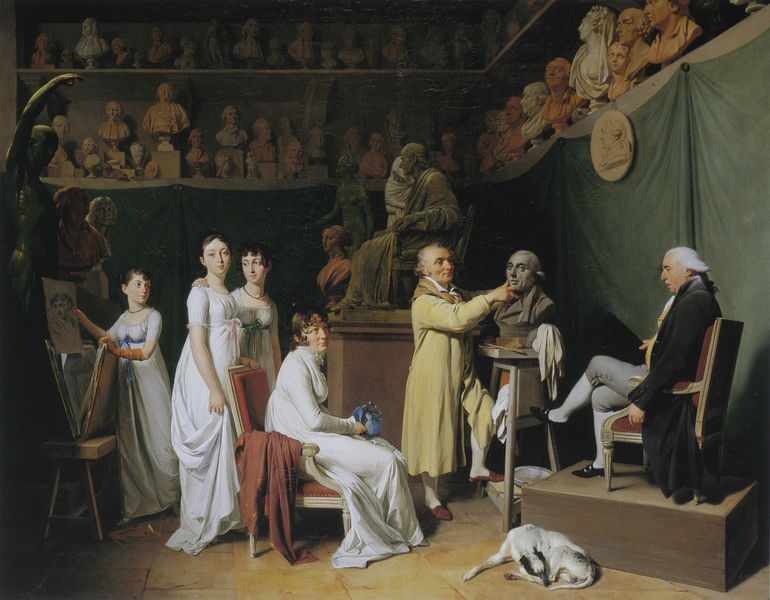
Titel: Houdon in His Studio
Künstler: Louis Léopold Boilly
Standort: Paris
Institution: Musée des Arts Décoratifs
Schlagwörter: blau, gemälde, kopf, mann, schatten, schlaf, weiß, frauen, grün, menschen, mädchen, sitzen, blumen, braun, damen, frau, kleid, kleider, köpfe, licht, männer, raum, schwarz, skizze, stuhl, stühle, zeichnung, hund, rot, tier, tuch, beige, malerei, schleife, regal, wand, arm, falten, sockel, stein, bild, bildnis, portrait, porträt, vorhang, öl, boden, figur, haare, mantel, sessel, familie, gewänder, klassizismus, england, rokoko, kinder, skulptur, statue, ton, perücke, bilder, modell, schuhe, figuren, friedrich, staffage, historienbild, thron, tafel, polster, weiber, büste, atelier, maler, malerin, muse, staffelei, bronze, plastik, podest, model, galerie, strümpfe, hängen, denkmal, künstler, fliesen, menschenmasse, posieren, kranz, kunst, künstlerin, malen, portraits, modelle, biedermeier, skulpturen, werkstatt, plastiken, statuen, zeichnen, musen, mappe, ständer, kniebundhose, könige, regale, kabinett, zeit, bild im bild, postament, schüler, büsten, freundschaft, gips, empire, david, bock, töchter, fritz, preußen, zeichner, akademie, roben, klassizistisch, modellieren, studio, lehre, bildhauer, bord, zeichnungen, podium, sitzung, fraz, verhangen, bildermappe, modellsitzen, boilly, eichnung, modellierung, portraitieren, washington, schülerinnen, weisse kleider, porträtieren, drehscheibe, chair, gipsbüsten, skizzuen, dalecroix, regency, modelleur, wshington